Question: If I create a <URL> using Raphael, the default style is a black block with white text.
How can I change the background box colour, but not the text colour? I've tried:
'''
paper.label(x, y, value).attr("fill", colour)
'''
but that also fills the text and I end up with invisible text.
I also can't simply change the default colour in <URL> because I need to have a few different ones depending on a line that it's added to:

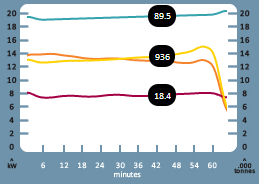
Answer: As you noticed,
'''
Paper.label(x, y, value).attr(
fill : color
);
'''
changes both the background fill color and the text fill color, resulting in invisible text.
Unspecified correctly explained that this is an array, so each portion must be altered separately, as they illustrated. However, they didn't mention the easiest way to change update both sets of attributes, so I wanted to share this tip. In order to do this, change the attributes into an array with two sets. The first element is the background, and the second is the text.
'''
Paper.label(x, y, value).attr([{
fill : backgroundColor
}, {
fill : textColor
}]);
'''
You can add any other applicable attributes to each part. Here is a working example: <URL>